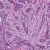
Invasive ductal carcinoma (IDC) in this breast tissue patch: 1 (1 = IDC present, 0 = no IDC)